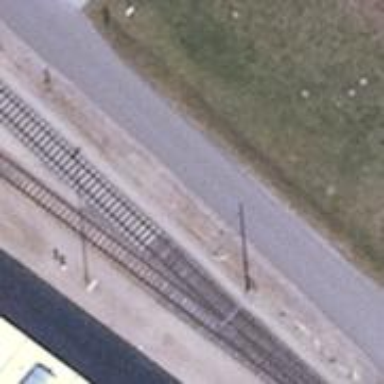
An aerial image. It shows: Railway switch.